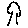
Label: tree